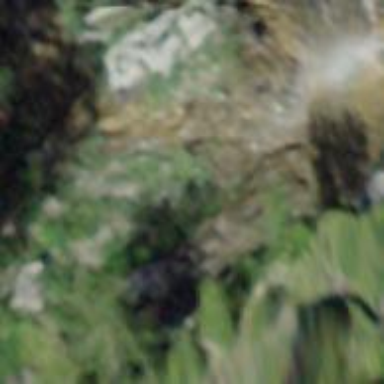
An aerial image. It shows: Cliff in nature.